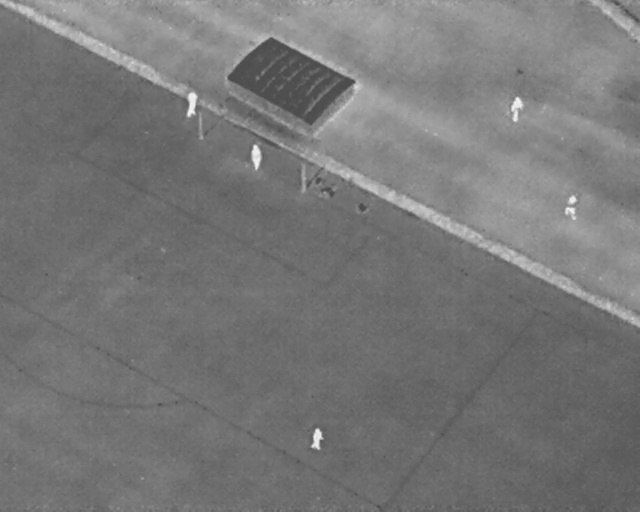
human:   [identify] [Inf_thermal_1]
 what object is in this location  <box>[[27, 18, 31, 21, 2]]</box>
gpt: <ref>1 large person at the top left</ref>

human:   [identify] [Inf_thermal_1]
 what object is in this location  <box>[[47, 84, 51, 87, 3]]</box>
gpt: <ref>1 large person at the bottom</ref>